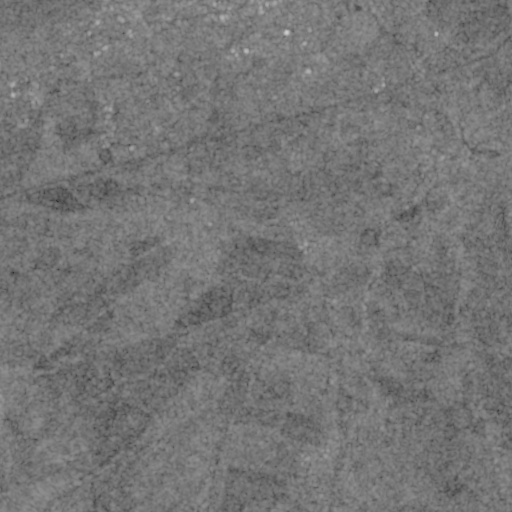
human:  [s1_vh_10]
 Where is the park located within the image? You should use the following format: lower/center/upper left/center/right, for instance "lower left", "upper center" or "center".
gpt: The park is located in the upper right of the image.
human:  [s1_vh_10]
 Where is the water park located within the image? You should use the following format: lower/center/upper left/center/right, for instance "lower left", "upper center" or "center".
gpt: The water park is located in the upper left of the image.
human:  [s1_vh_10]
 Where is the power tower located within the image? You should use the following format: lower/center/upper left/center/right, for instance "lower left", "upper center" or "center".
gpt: There is no power tower in the image.

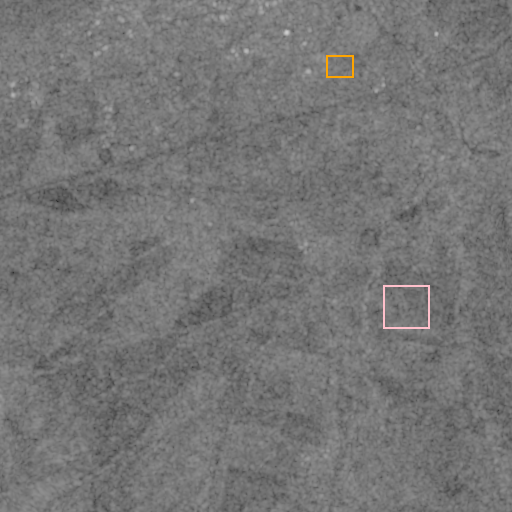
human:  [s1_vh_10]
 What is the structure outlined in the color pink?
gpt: The structure outlined in pink is a crop field.
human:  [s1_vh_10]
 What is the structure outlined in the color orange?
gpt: The structure outlined in orange is a park.
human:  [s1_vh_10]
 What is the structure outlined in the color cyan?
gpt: There is no cyan outline.